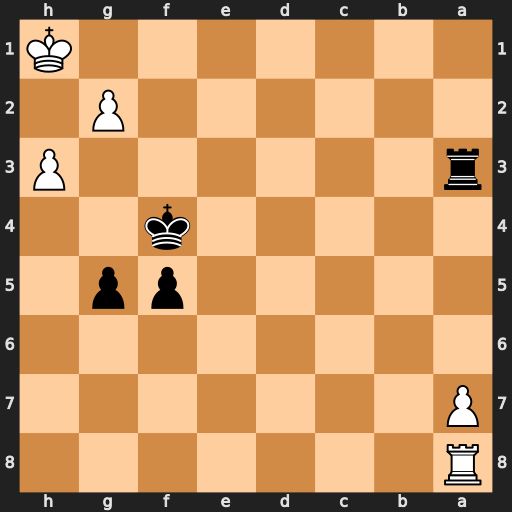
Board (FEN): R7/P7/8/5pp1/5k2/r6P/6P1/7K
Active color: b
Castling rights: -
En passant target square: -
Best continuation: Kg3 Rb8 Ra1+ Rb1 Rxb1#